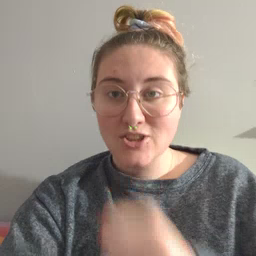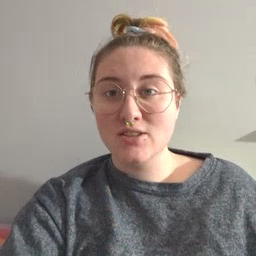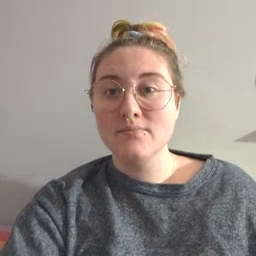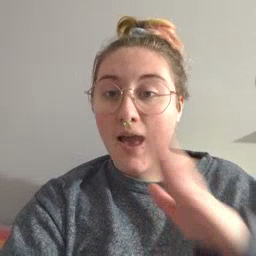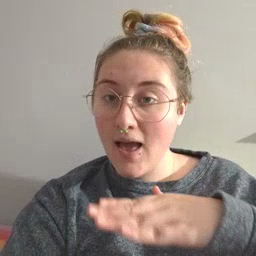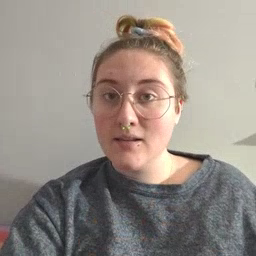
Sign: on